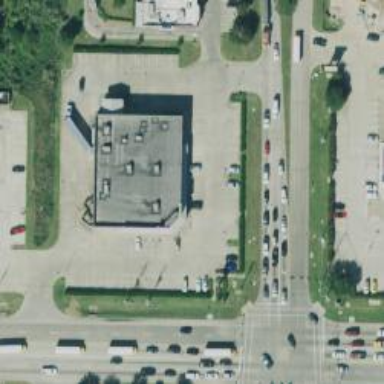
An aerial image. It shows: Pharmacy providing healthcare services.